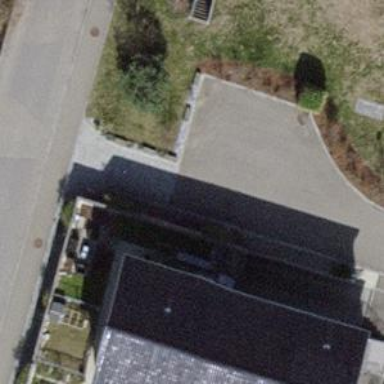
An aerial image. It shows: Cobblestone footway.